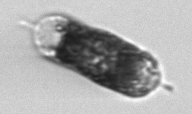
Label: Hemiaulus